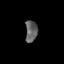
Tissue: prostate
Cell type: Endothelial cells
Senescence score: 0.7002
Nuclear area (px): 257
Mean DAPI intensity: 96.782